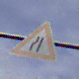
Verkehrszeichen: EinseitigVerengteFahrbahnLinks
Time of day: MorningAfternoon
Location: Outdoor (Suburban)
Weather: PartlyCloudy
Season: NotSpecified
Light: Natural